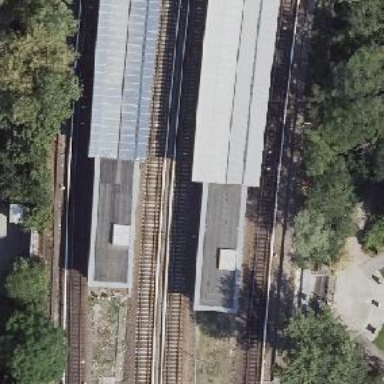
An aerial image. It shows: Railway signal.